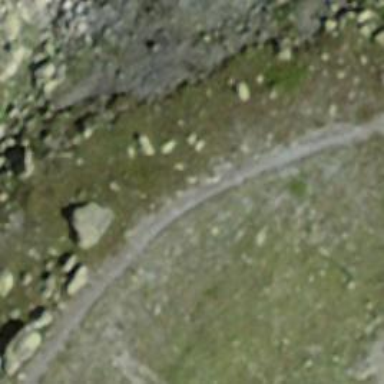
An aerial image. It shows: Path with excellent trail visibility.